Question: I am new to database design and I am trying to practice with available government statistics for a small country. I have found almost 100 tables that store information collected for given years and months from a specific region. Some tables are updated monthly, while others are updated annually. I believe this means that in each table, there will be a natural composite PK made up of the year and month, or simply a PK made up of the year.
ER Diagram

In the above image, each parent attribute of Trip Survey represents one of the many data tables I have collected from public databanks specific to the region being researched (e.g. satisfaction_level, motivation_level, amount_spent all represent different surveys on the same population). Does it make sense to combine all of the tables into one table (e.g. Trip Survey)?
I'm not sure if my relationships are accurate (total and partial participation). My goal is to be able to queries the data to find points of correlation and make predictions about the future. I want to try and connect all of the tables over time.
The surveys collected can cover nearly any topic, but the common thread is they represent a moment in time, either monthly or annually. I want to eventually add a table of significant political events that may reflect outliers from trends.
Example Result: When motivation levels were low in 2018, spending was also down and length of stay was shorter relative to 'n' period.
As a newbie, any and all help is greatly appreciated.
Thank you
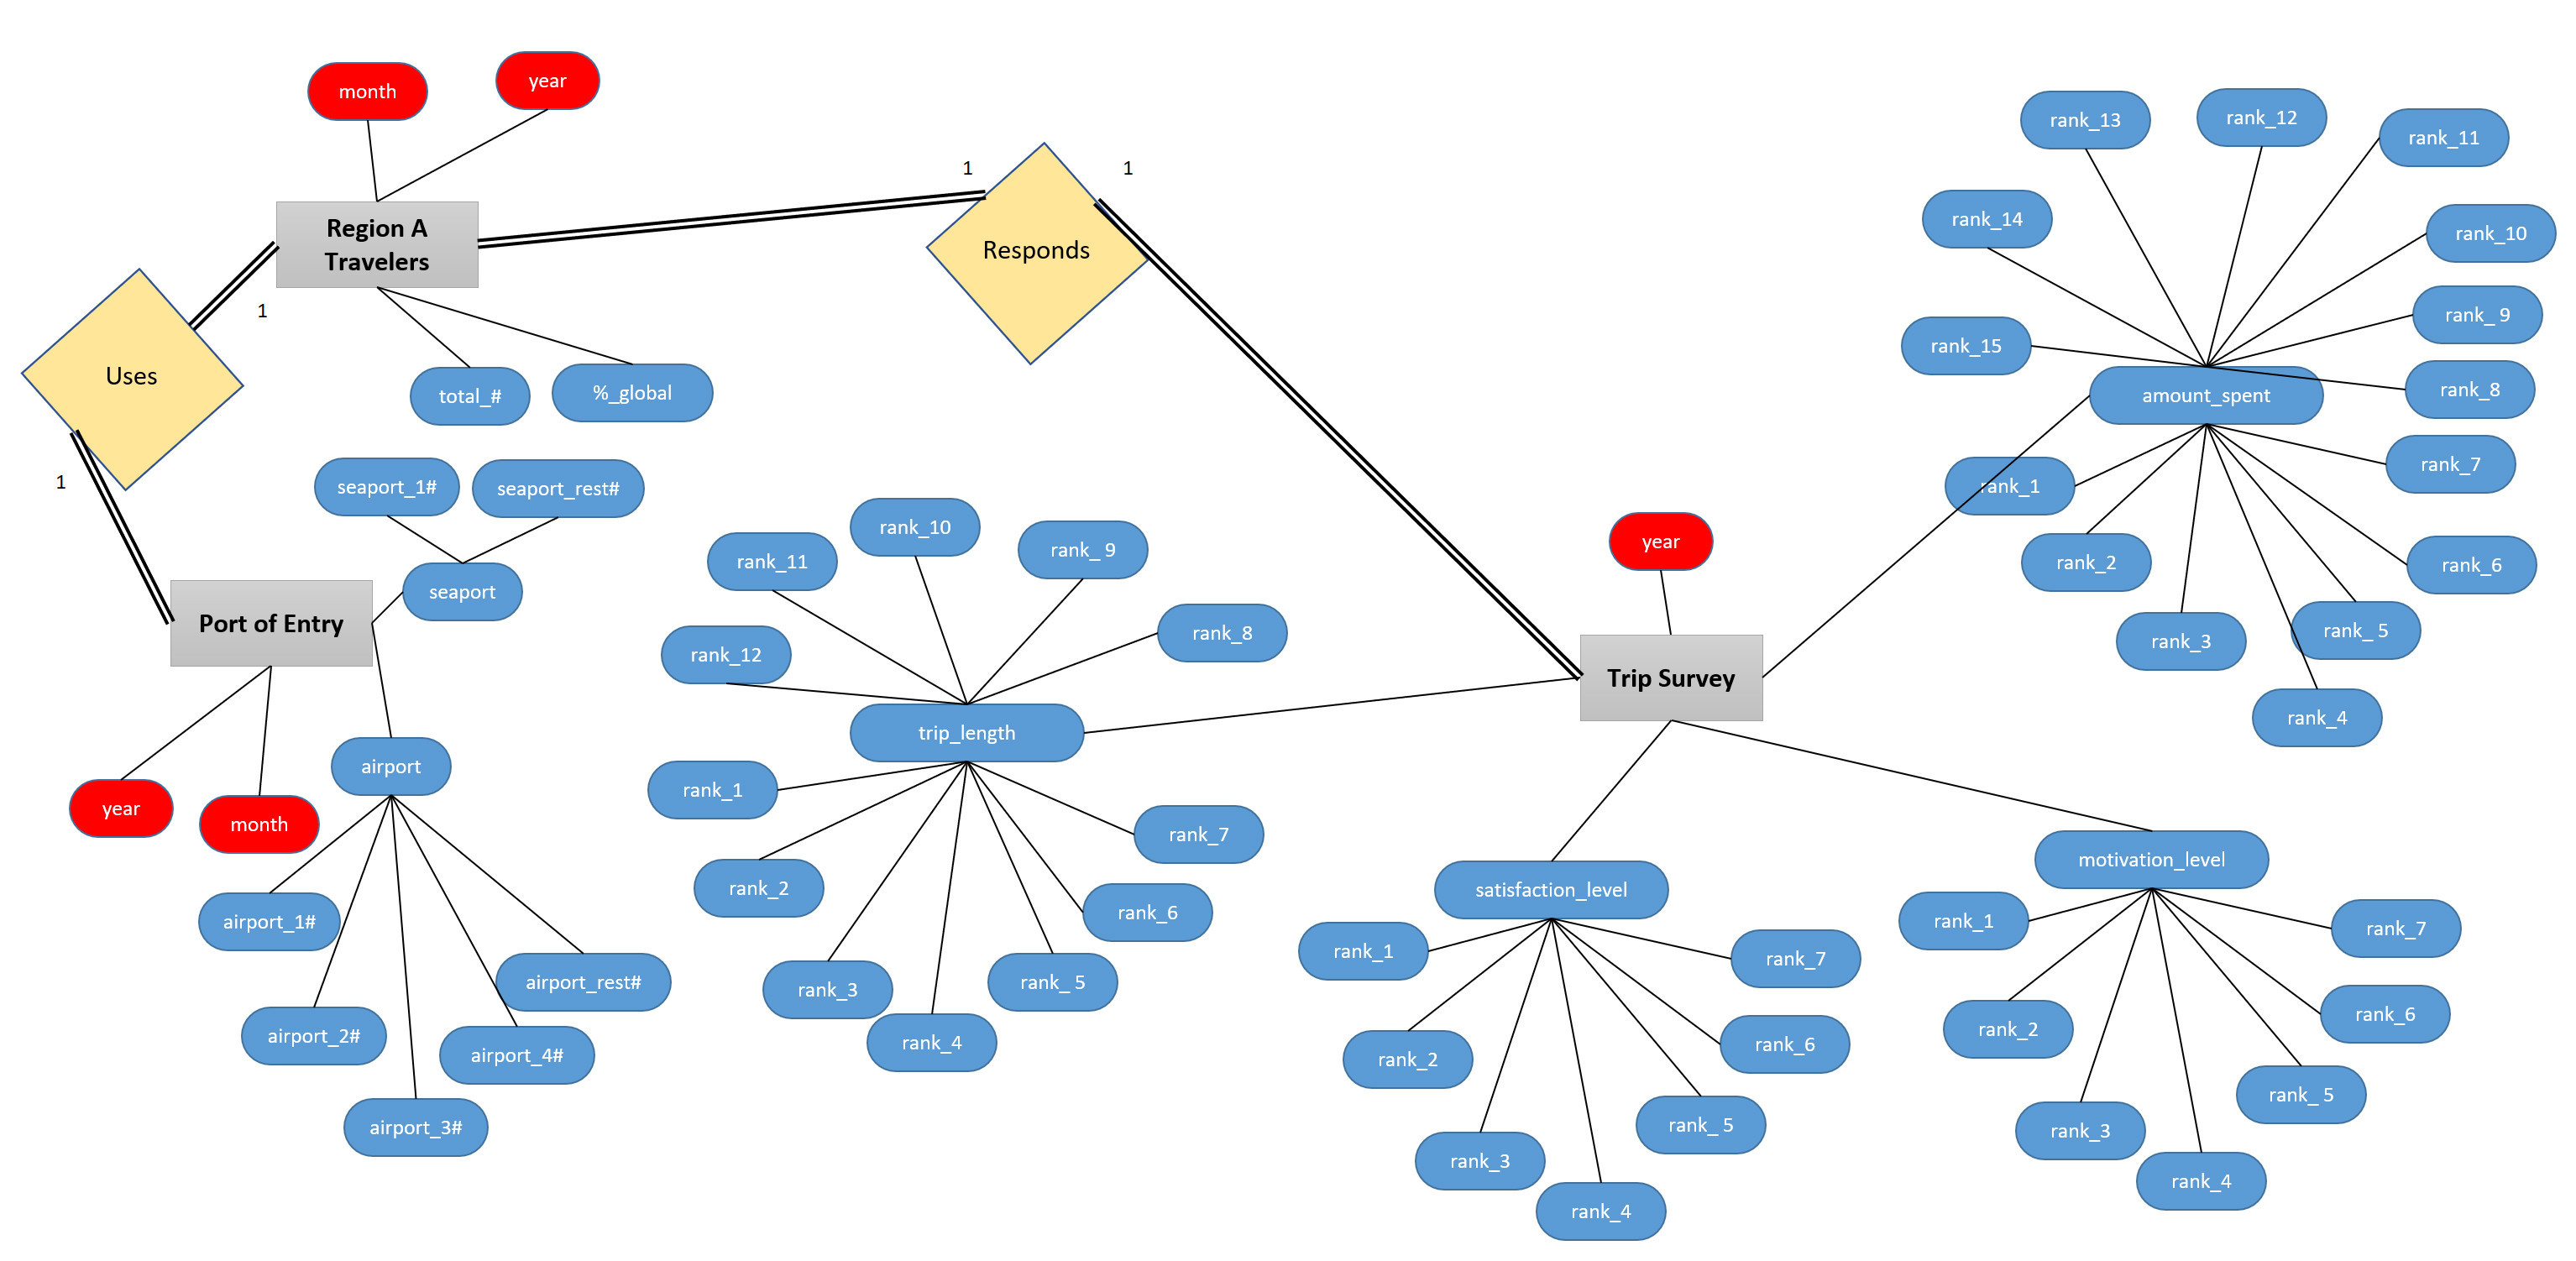
Answer: Simplify simplify simplify.
Start with table, with at least some columns you comprehend. Load it into some dbms (pick one with geospatial capabilities and windowing functions, you may want them later: recent versions of MariaDB, MySQL and PostreSQL are fine choices). Import your table. This can be a pain in the axx neck to get right, but do your best to get it right anyhow.
Don't worry about primary keys or unique indexes when starting out. You're just exploring the data, not building it. Don't worry about buying or renting a server: most laptops can handle this kind of exploration just fine.
Pick a client program that keeps a history of the queries you put into it. HeidiSQL is a good choice. The relatively new Datagrip from Jetbrains is worth a look. Avoid Microsoft's SQL Server Management Studio: no history feature. (You'll often want to go back to something you tried a few hours or days ago when you're exploring, so the query history feature is vital.)
Then fiddle around with queries, especially aggregates ... e.g.
'''
SELECT COUNT(*), year, origin, destination
FROM trip
GROUP BY year, origin, destination;
'''
Look for interesting stuff you can glean from the one table. Get the hang of it. Then add another table that can be JOINed easily to the first table. Repeat your exploration.
That should get you started. Once you begin to understand your dataset, you can start ranking stuff, working out quintiles, and all that.
And, when you have to update or augment your data without reloading it, you'll need various primary / unique keys. That's in the future for you.